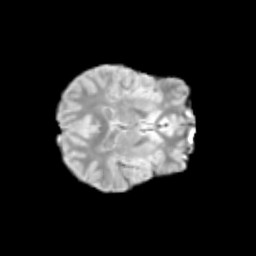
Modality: T2w
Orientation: axial
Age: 12
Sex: female
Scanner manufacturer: siemens
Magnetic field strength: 3 T
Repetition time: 3.8 s
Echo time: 0.07 s